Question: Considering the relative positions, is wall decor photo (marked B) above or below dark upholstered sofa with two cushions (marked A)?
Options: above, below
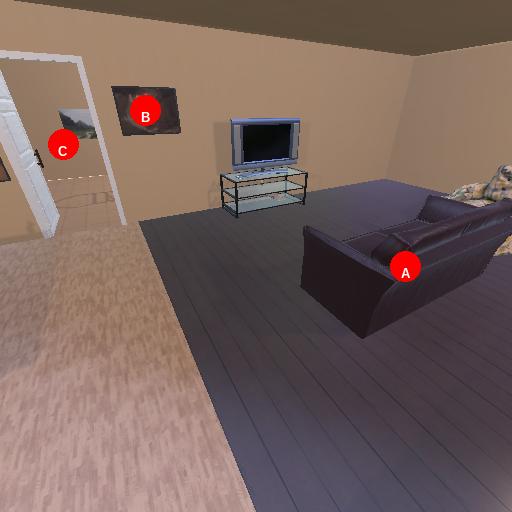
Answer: above